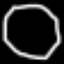
Label: octagon